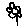
Label: flower